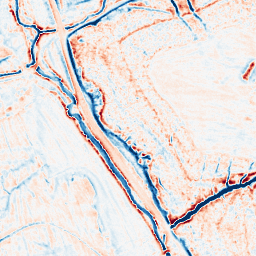
Category: edge_preserving
Decomposition family: anisotropic_diffusion
Decomposition parameters: iterations: 20
kappa: 30
gamma: 0.15
Upsampling method: cubic_mitchell
Upsampling parameters: scale: 2
Upsampling scale: 2